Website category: book
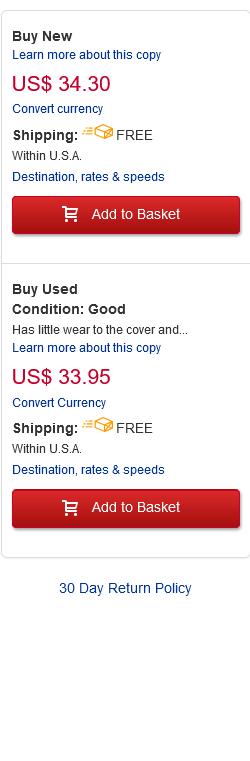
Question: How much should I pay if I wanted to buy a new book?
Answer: US$ 34.30

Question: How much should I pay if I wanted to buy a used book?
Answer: US$ 33.95

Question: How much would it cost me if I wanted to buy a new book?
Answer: US$ 34.30

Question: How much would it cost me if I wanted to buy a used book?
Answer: US$ 33.95

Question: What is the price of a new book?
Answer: US$ 34.30

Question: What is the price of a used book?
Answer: US$ 33.95

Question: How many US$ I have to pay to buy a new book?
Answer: US$ 34.30

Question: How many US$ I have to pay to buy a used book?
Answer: US$ 33.95

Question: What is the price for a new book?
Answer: US$ 34.30

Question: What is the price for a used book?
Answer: US$ 33.95

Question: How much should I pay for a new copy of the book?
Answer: US$ 34.30

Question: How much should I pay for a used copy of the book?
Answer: US$ 33.95

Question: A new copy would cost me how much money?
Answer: US$ 34.30

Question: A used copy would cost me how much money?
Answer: US$ 33.95

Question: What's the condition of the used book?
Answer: Good

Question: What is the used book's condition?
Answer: Good

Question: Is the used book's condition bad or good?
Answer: Good

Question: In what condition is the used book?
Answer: Good

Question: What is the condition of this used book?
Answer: Good

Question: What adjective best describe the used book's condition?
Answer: Good

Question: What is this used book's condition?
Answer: Good

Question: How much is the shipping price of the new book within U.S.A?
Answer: FREE

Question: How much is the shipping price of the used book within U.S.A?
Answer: FREE

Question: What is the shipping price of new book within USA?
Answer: FREE

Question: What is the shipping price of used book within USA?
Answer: FREE

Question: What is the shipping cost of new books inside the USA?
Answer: FREE

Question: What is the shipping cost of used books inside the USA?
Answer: FREE

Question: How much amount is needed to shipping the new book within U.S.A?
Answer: FREE

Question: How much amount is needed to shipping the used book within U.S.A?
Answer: FREE

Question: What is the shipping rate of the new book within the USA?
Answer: FREE

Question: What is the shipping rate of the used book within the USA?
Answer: FREE

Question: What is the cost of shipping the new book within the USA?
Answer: FREE